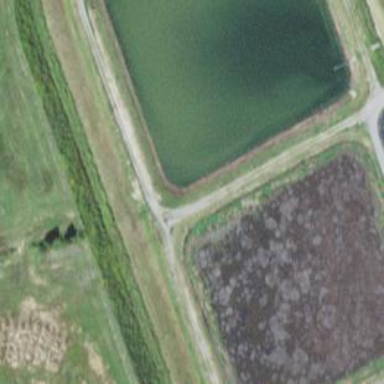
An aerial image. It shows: Infiltration basin for managing water on the land.